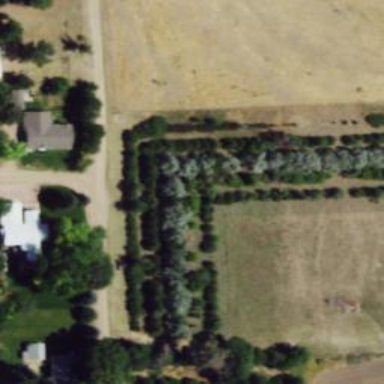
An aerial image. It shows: Row of trees in natural setting.